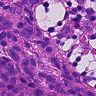
Metastatic tissue present: yes